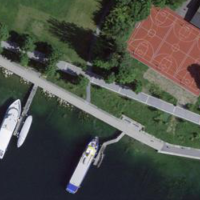
EUNIS habitat code: 53
Species observed at this site:
Corvus corone
Podiceps cristatus
Cyanistes caeruleus
Fulica atra
Anas platyrhynchos
Chloris chloris
Aix sponsa
Fringilla coelebs
Passer domesticus
Coloeus monedula
Carduelis carduelis
Turdus merula
Phalacrocorax carbo
Larus michahellis
Cygnus olor
Mareca strepera
Parus major
Milvus milvus
Phoenicurus ochruros
Anser anser
Columba livia